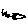
Label: zigzag